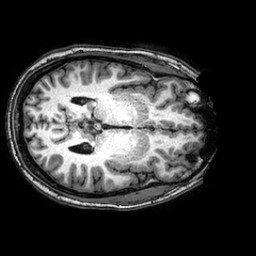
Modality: T1w
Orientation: axial
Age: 28
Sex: male